Field crop: maize
Growth stage: 2
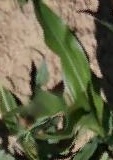
Species: maize